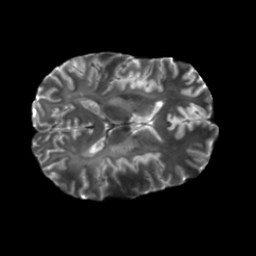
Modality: T2w
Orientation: axial
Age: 24
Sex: female
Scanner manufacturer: siemens
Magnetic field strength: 6.98 T
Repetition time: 7.776 s
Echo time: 0.076 s